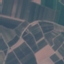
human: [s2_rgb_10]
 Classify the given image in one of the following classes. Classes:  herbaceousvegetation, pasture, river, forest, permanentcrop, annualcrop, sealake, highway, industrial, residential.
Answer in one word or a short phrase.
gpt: PermanentCrop